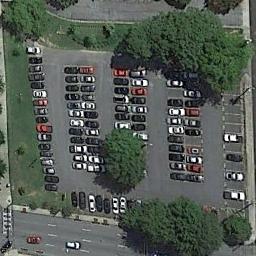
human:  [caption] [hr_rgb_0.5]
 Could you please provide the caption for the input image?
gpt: There are many trees beside the parking lot .

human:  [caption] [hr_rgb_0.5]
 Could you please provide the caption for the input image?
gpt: The parking lot with some cars arranged neatly in lines is surrounded by a green belt .

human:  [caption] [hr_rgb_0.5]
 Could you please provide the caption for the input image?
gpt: The parking lot is next to the grass and some trees .

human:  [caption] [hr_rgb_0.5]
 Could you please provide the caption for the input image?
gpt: The parking lot has some yellow signs and two rows of coconut trees .

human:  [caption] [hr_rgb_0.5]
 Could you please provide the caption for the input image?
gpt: There are some green trees around the parking lot .